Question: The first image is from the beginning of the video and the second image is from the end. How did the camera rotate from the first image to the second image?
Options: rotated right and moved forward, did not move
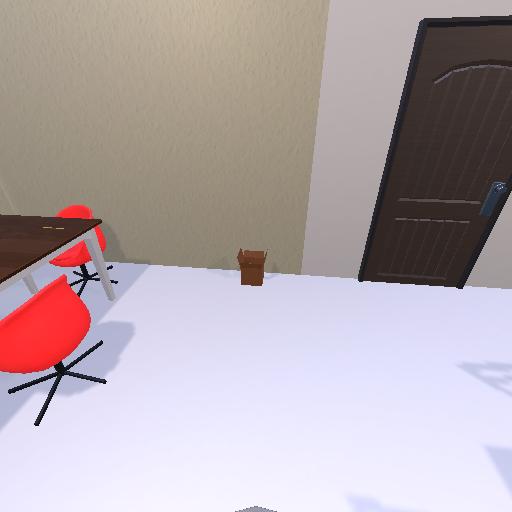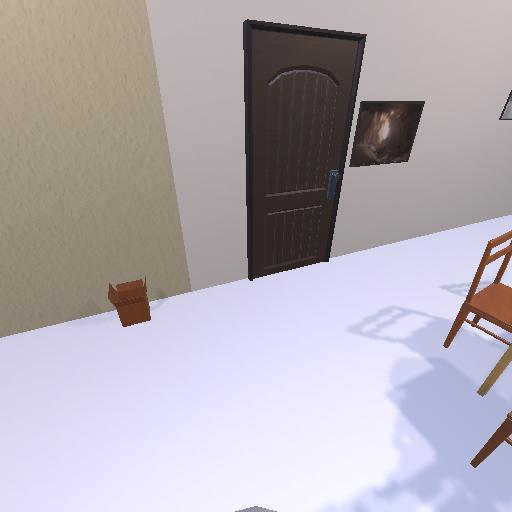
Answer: rotated right and moved forward